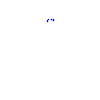
Particle: proton